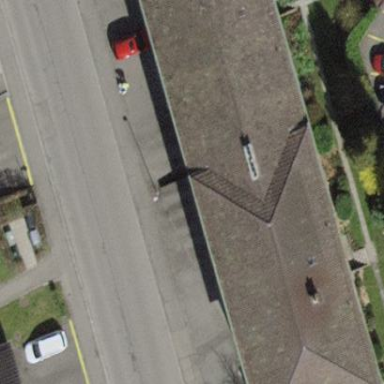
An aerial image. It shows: Building with hipped roof.